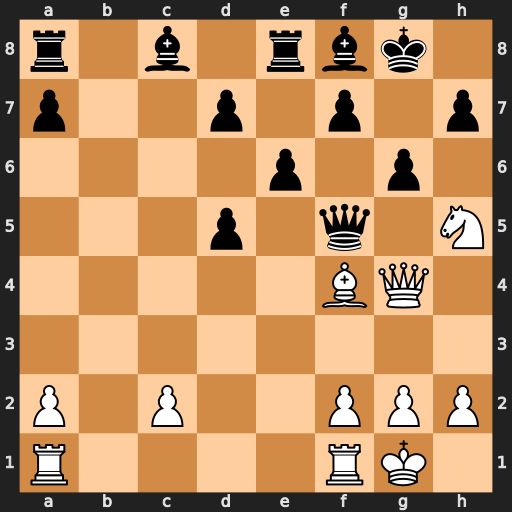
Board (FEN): r1b1rbk1/p2p1p1p/4p1p1/3p1q1N/5BQ1/8/P1P2PPP/R4RK1
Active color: w
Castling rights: -
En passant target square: -
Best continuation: Qxf5 gxf5 Nf6+ Kh8 Nxe8